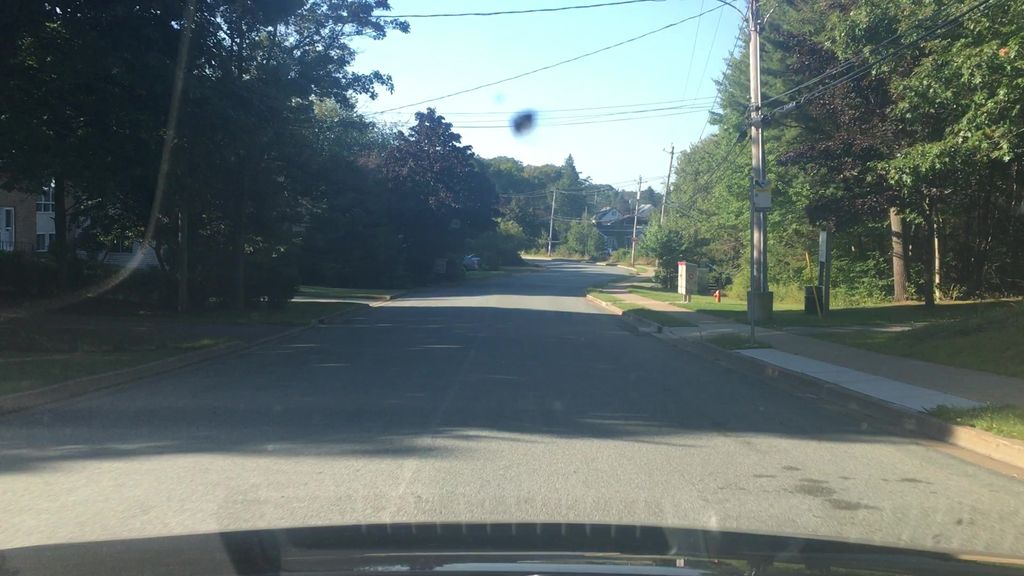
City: halifax